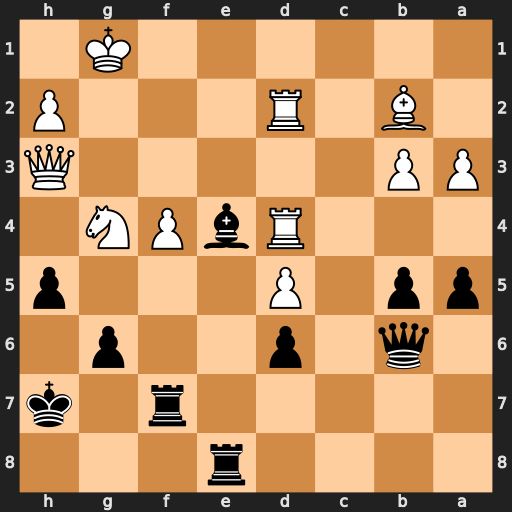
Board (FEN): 4r3/5r1k/1q1p2p1/pp1P3p/3RbPN1/PP5Q/1B1R3P/6K1
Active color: b
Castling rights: -
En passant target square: -
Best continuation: Bf5 Nf6+ Rxf6